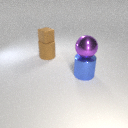
large purple metal sphere in front of small brown rubber cube